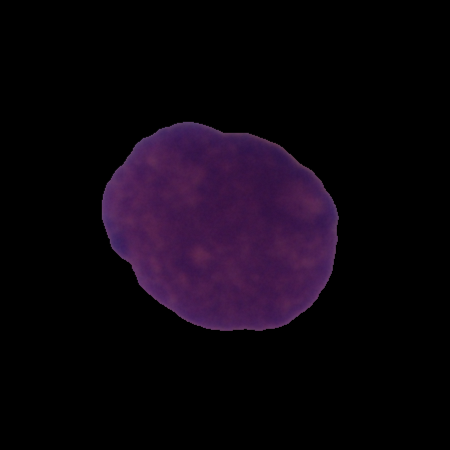
Label: cancer